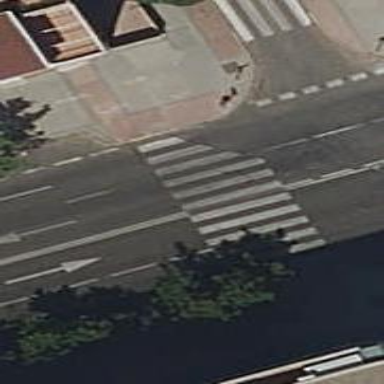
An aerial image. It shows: Zebra crossing on the road.